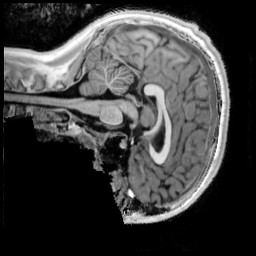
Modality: T1w
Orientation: sagittal
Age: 14
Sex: male
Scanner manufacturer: siemens
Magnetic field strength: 3 T
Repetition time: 4 s
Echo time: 0.00291 s